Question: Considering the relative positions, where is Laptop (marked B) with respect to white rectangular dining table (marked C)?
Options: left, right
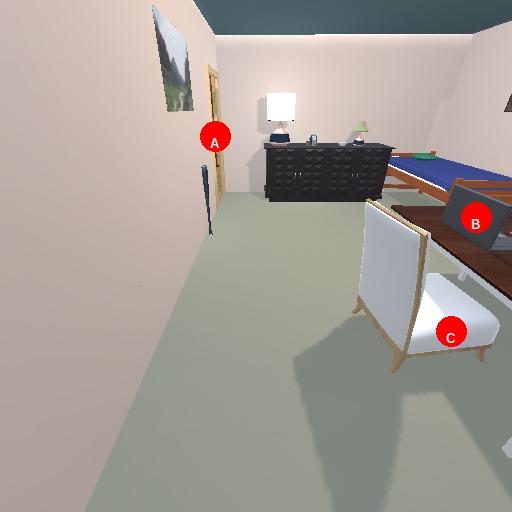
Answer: left